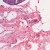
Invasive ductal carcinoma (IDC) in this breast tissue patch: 0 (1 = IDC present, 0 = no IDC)